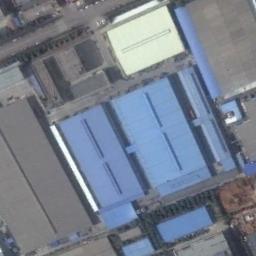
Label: industrial_area